Aerial crown-view tile of a tropical tree (Barro Colorado Island, Panama), acquired 20250715:
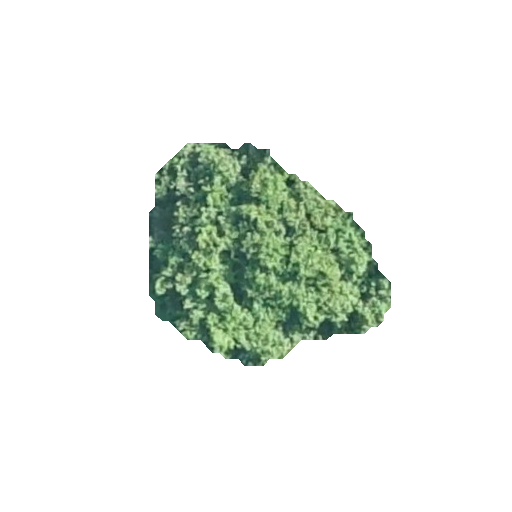
Species: Inga marginata
GBIF accepted scientific name: Inga marginata
Crown area: 57.106 m²